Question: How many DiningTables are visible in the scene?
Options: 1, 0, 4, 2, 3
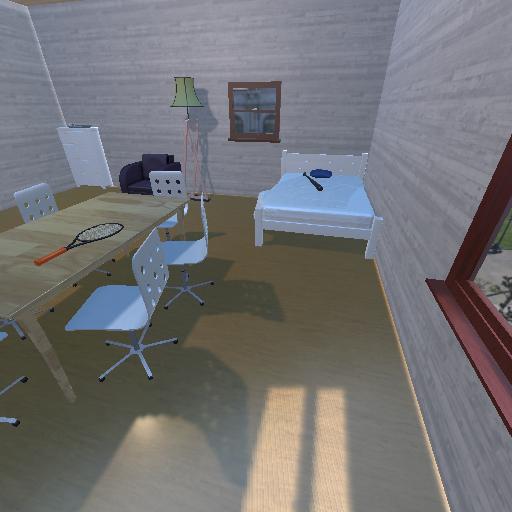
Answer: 1